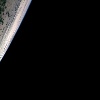
Label: space